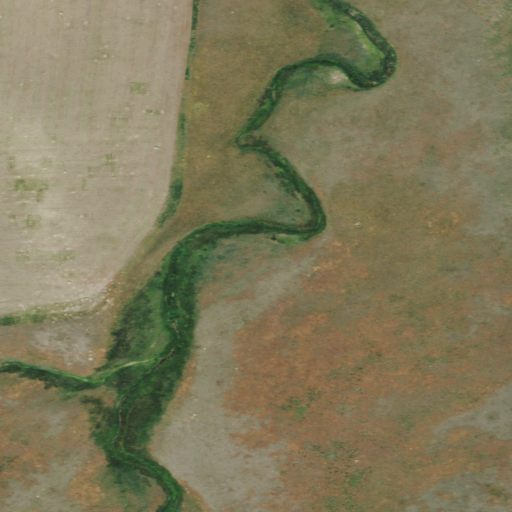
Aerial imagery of valley in Montana named Floweree Coulee containing grassland, shrub, and cultivated crops